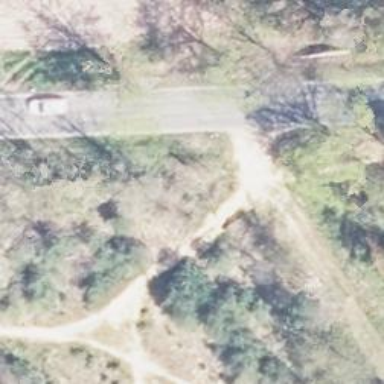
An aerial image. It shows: Ground path.